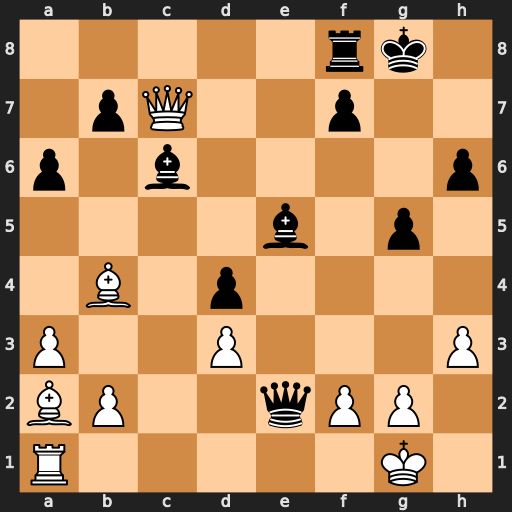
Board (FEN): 5rk1/1pQ2p2/p1b4p/4b1p1/1B1p4/P2P3P/BP2qPP1/R5K1
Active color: w
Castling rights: -
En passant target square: -
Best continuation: Qe7 Bh2+ Kxh2 Qxe7 Bxe7